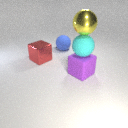
large blue rubber sphere to the right of large red metal cube